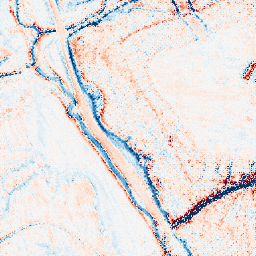
Category: multiscale
Decomposition family: dog_multiscale
Decomposition parameters: sigma_ratio: 1.4
n_scales: 6
base_sigma: 0.5
Upsampling method: regularized
Upsampling parameters: scale: 2
lambda_reg: 0.1
Upsampling scale: 2